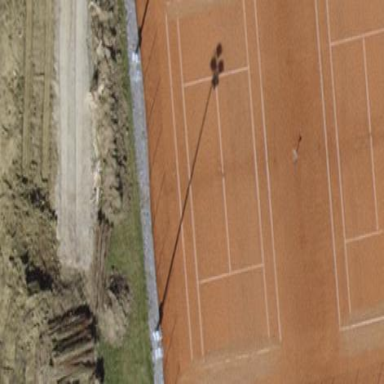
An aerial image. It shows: Tennis court on pitch.